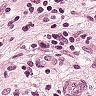
Metastatic tissue present: yes